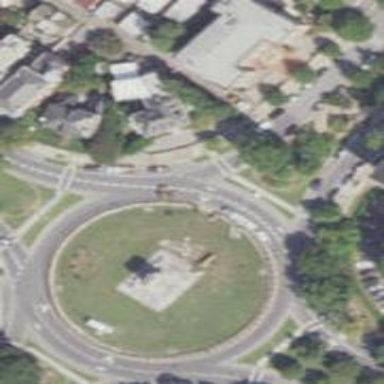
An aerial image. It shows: Roundabout at tertiary road junction.